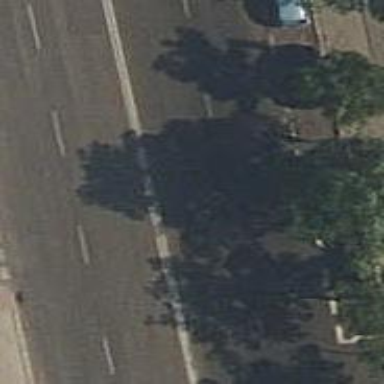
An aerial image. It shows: Secondary road with asphalt surface.